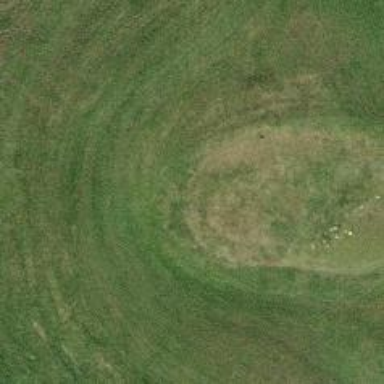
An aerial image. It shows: Grassy area designated as golf tee.